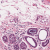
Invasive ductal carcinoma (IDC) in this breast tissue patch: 0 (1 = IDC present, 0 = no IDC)